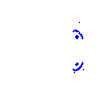
Particle: proton